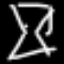
Label: hourglass